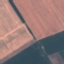
Label: AnnualCrop